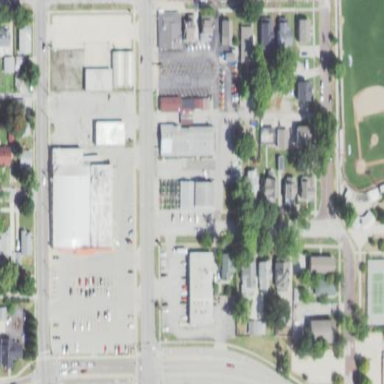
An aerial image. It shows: Garden center and florist shop.